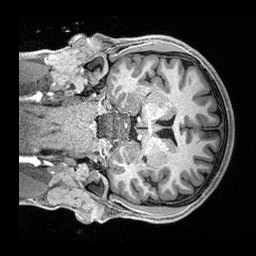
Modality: T1w
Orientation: coronal
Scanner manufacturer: siemens
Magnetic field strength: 3 T
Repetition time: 2.4 s
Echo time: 0.00122 s